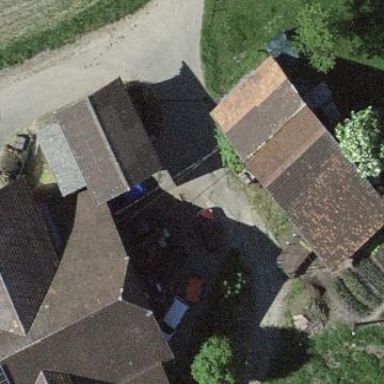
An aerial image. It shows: Rural barn.